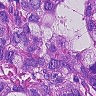
Metastatic tissue present: yes